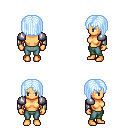
a pixel art fantasy rpg character, female body template, human, tanned skin, steel arm armor, teal pants, white cyan pageboy hairstyle, bracelets, four views (front, back, left, right), 2x2 character sprite sheet, small pixel art, hard edges, no anti-aliasing